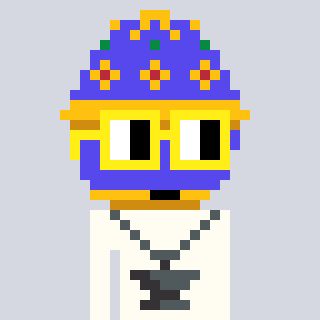
a pixel art character with square yellow glasses, a faberge-shaped head and a grayscale-colored body on a cool background